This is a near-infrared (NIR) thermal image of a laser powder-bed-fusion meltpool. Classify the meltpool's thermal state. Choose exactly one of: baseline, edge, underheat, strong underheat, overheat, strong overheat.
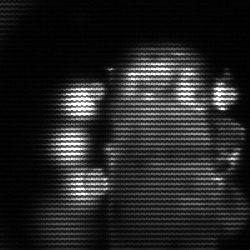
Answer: strong underheat